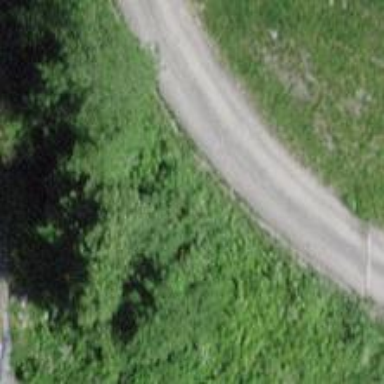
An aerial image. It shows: Gravel track with grade1.